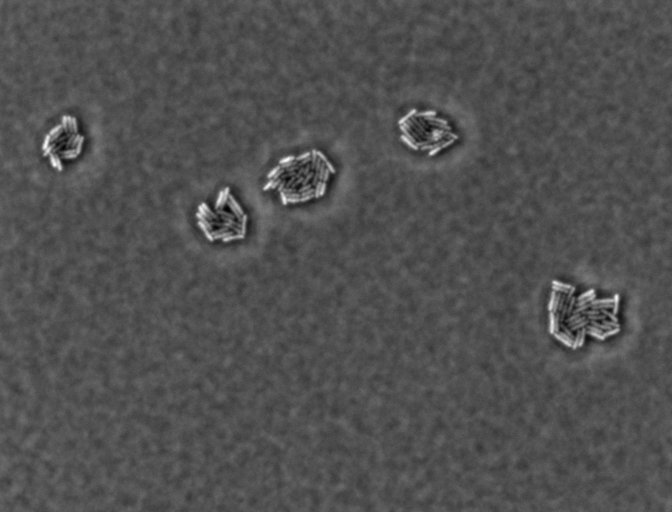
Salmonella enterica Typhimurium